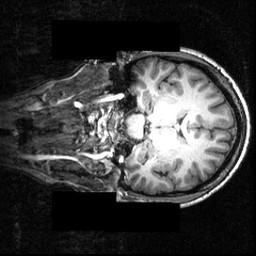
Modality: T1w
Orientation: coronal
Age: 23
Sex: female
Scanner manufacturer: siemens
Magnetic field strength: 3.951 T
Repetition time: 1.5 s
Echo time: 0.00335 s